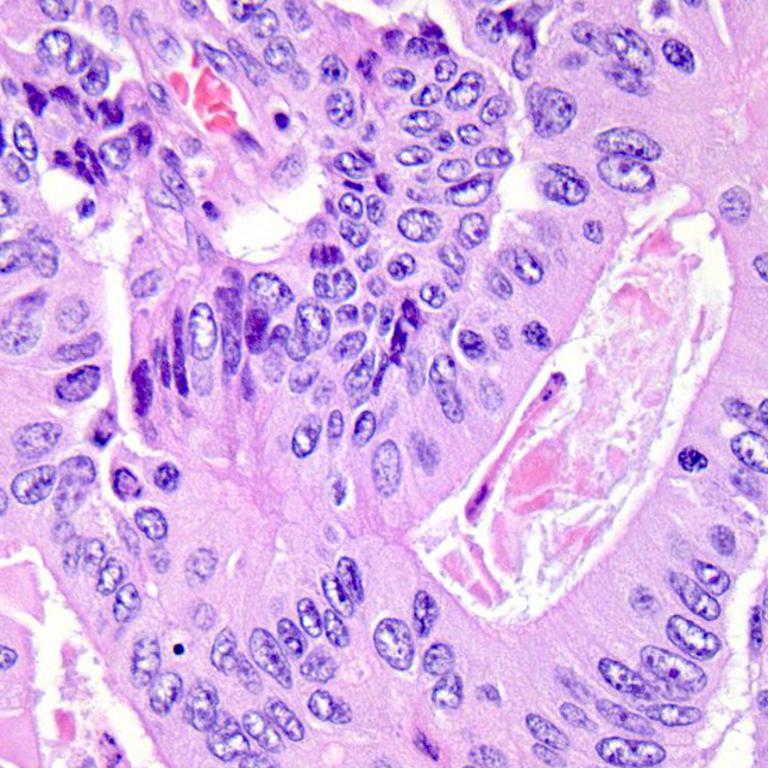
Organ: colon
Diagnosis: adenocarcinomas